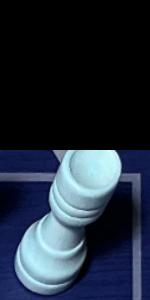
Label: Rook_White